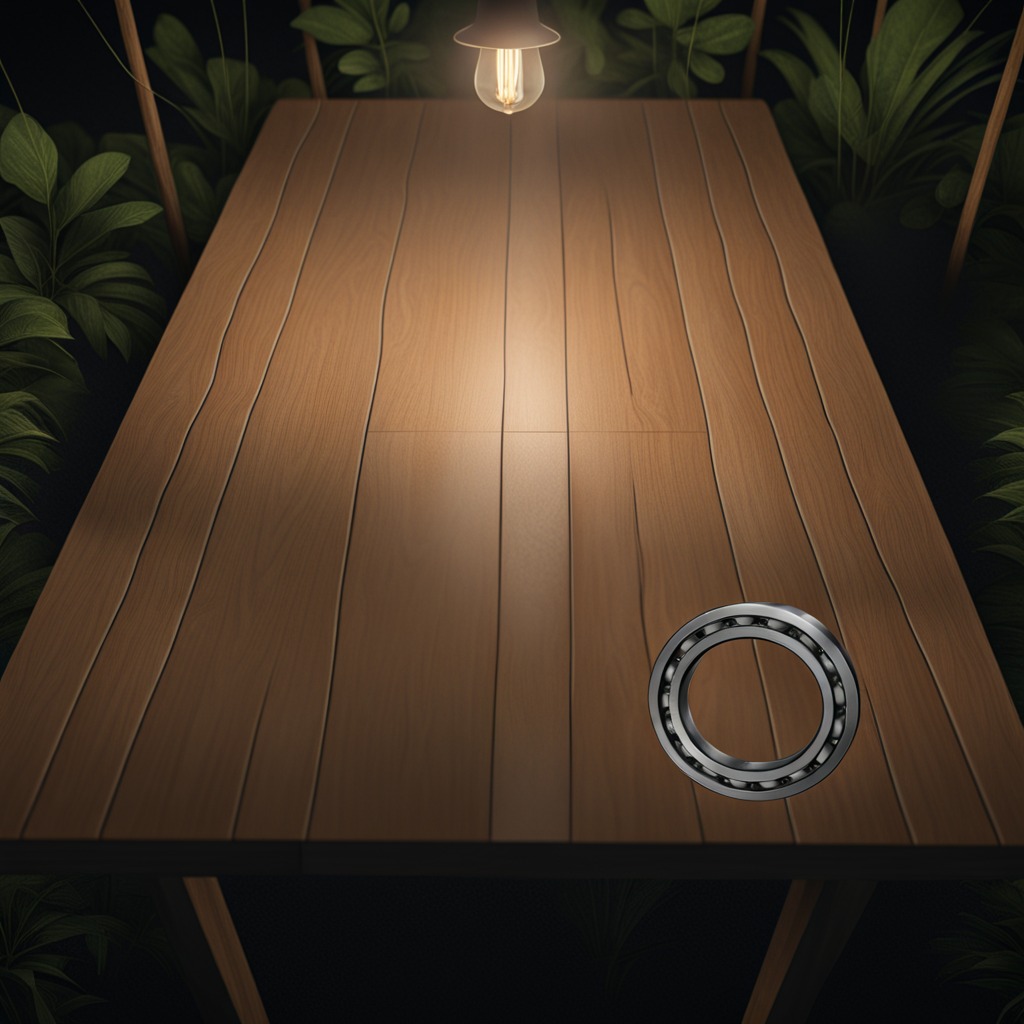
A metal ball bearing is lying on the wooden table.